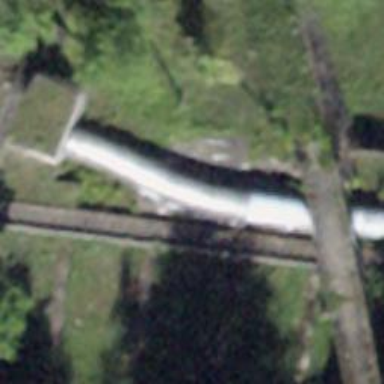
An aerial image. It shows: Man-made water pipeline.